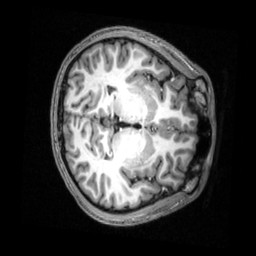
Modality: T1w
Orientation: axial
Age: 24
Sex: male
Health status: healthy
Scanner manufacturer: siemens
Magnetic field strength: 3 T
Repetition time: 2.53 s
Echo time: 0.00339 s